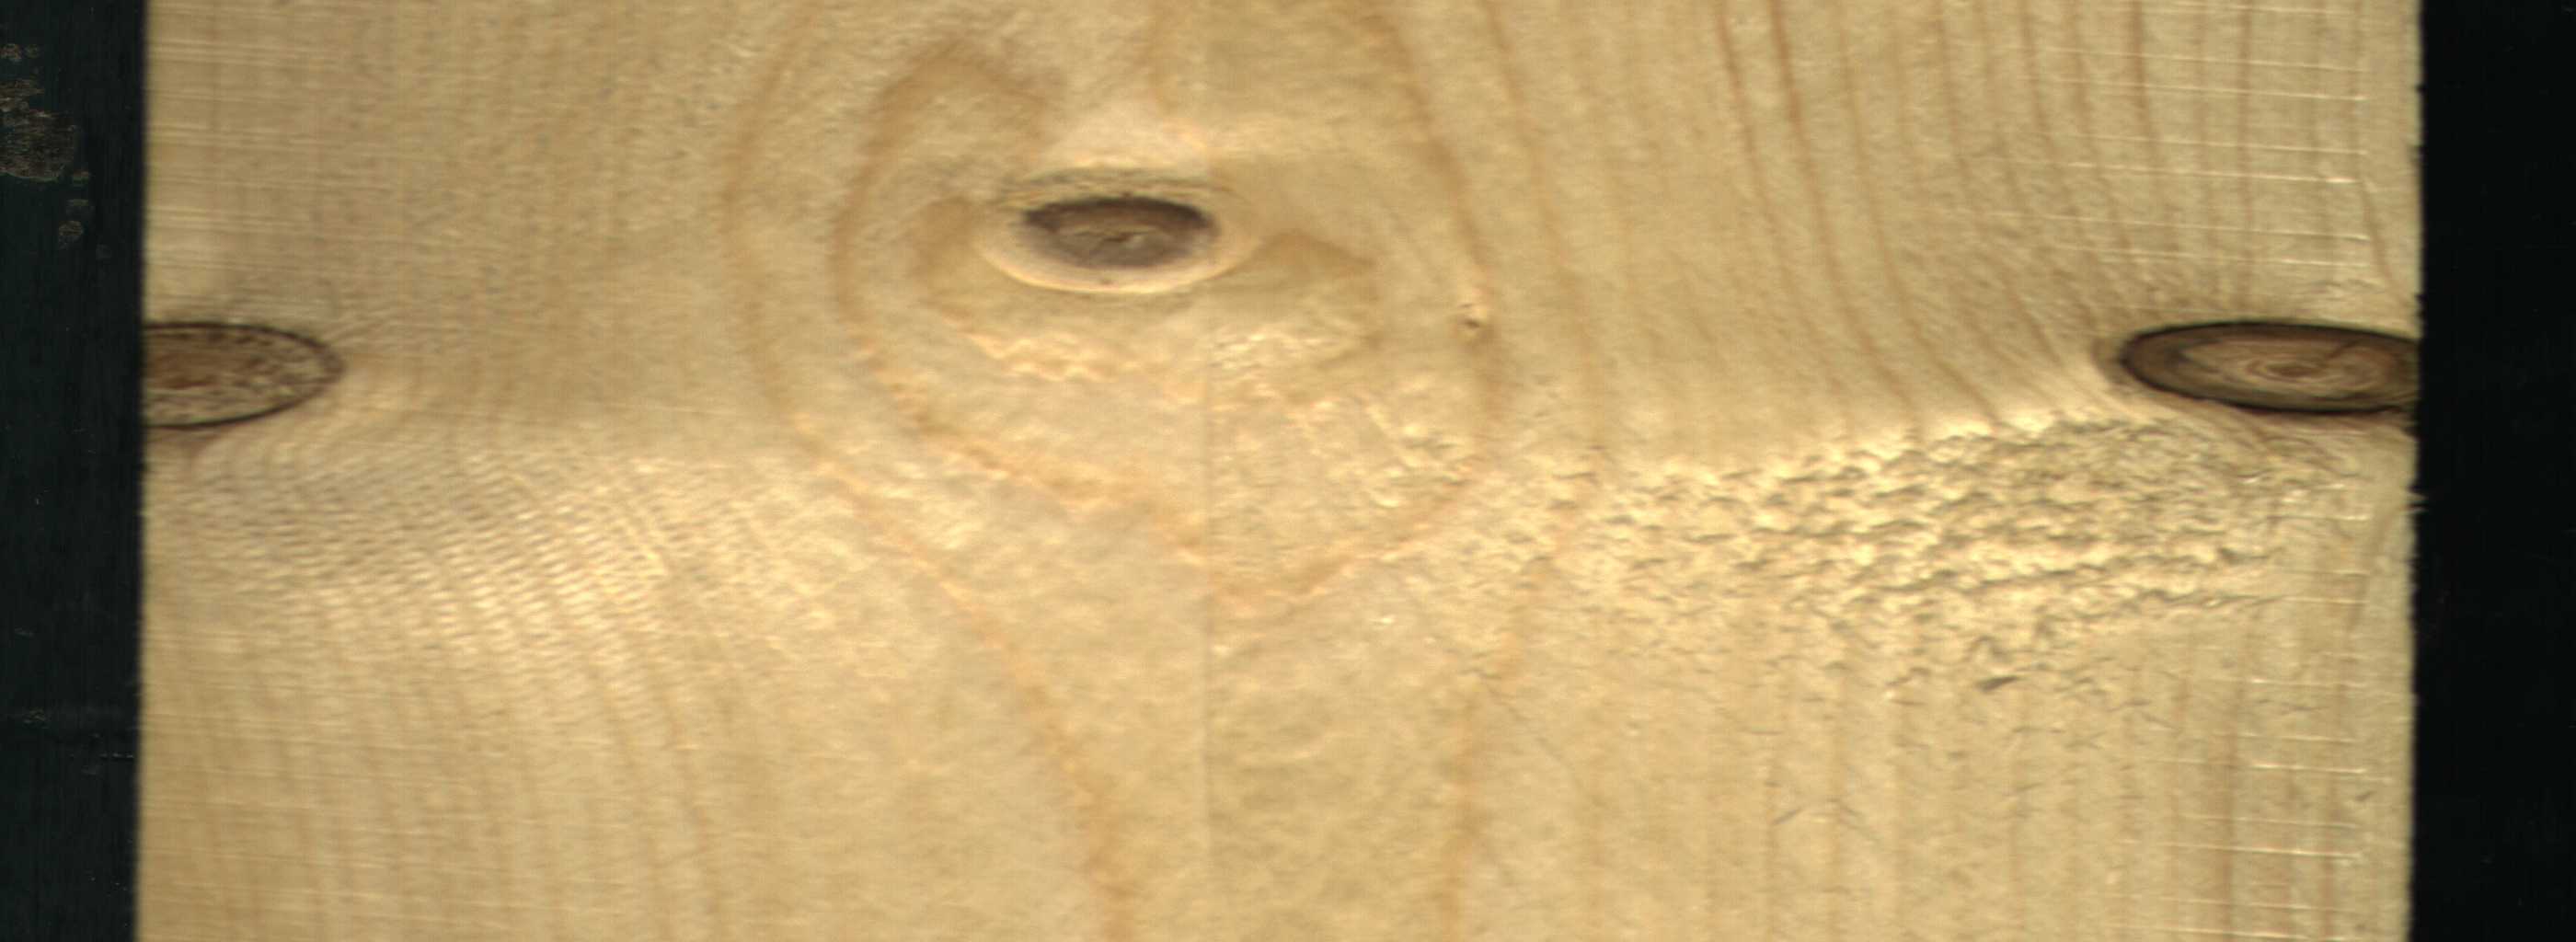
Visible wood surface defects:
Dead_Knot
Dead_Knot
Dead_Knot